Field crop: maize
Growth stage: 1
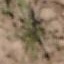
Species: salsola